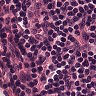
Metastatic tissue present: no